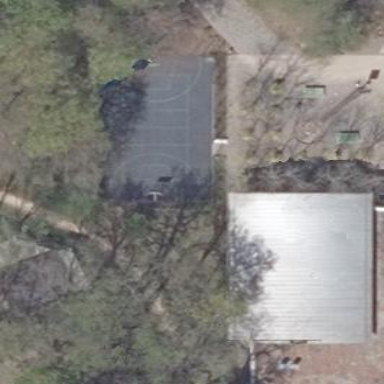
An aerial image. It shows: Grass basketball court.